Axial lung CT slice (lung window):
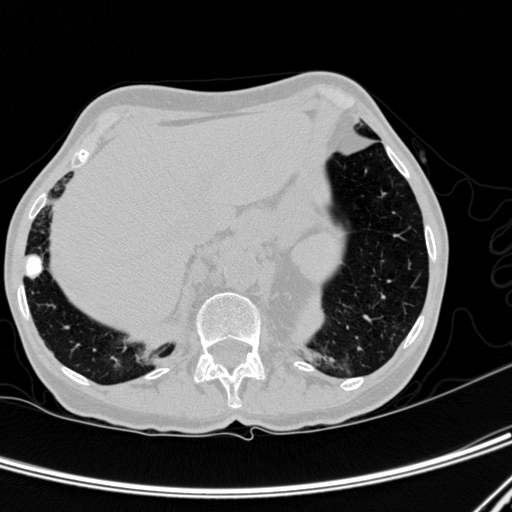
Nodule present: yes
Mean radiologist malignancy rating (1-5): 1.75